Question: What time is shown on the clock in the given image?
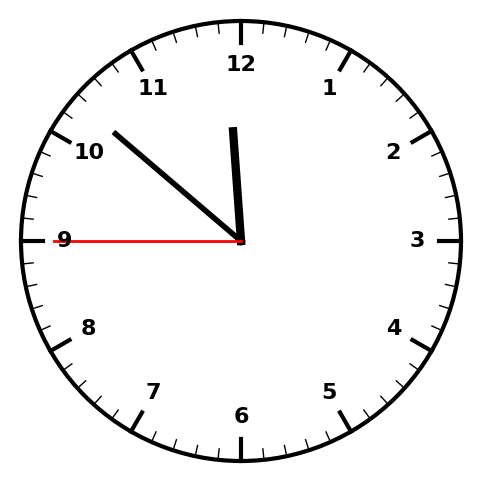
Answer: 11:51:45